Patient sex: M
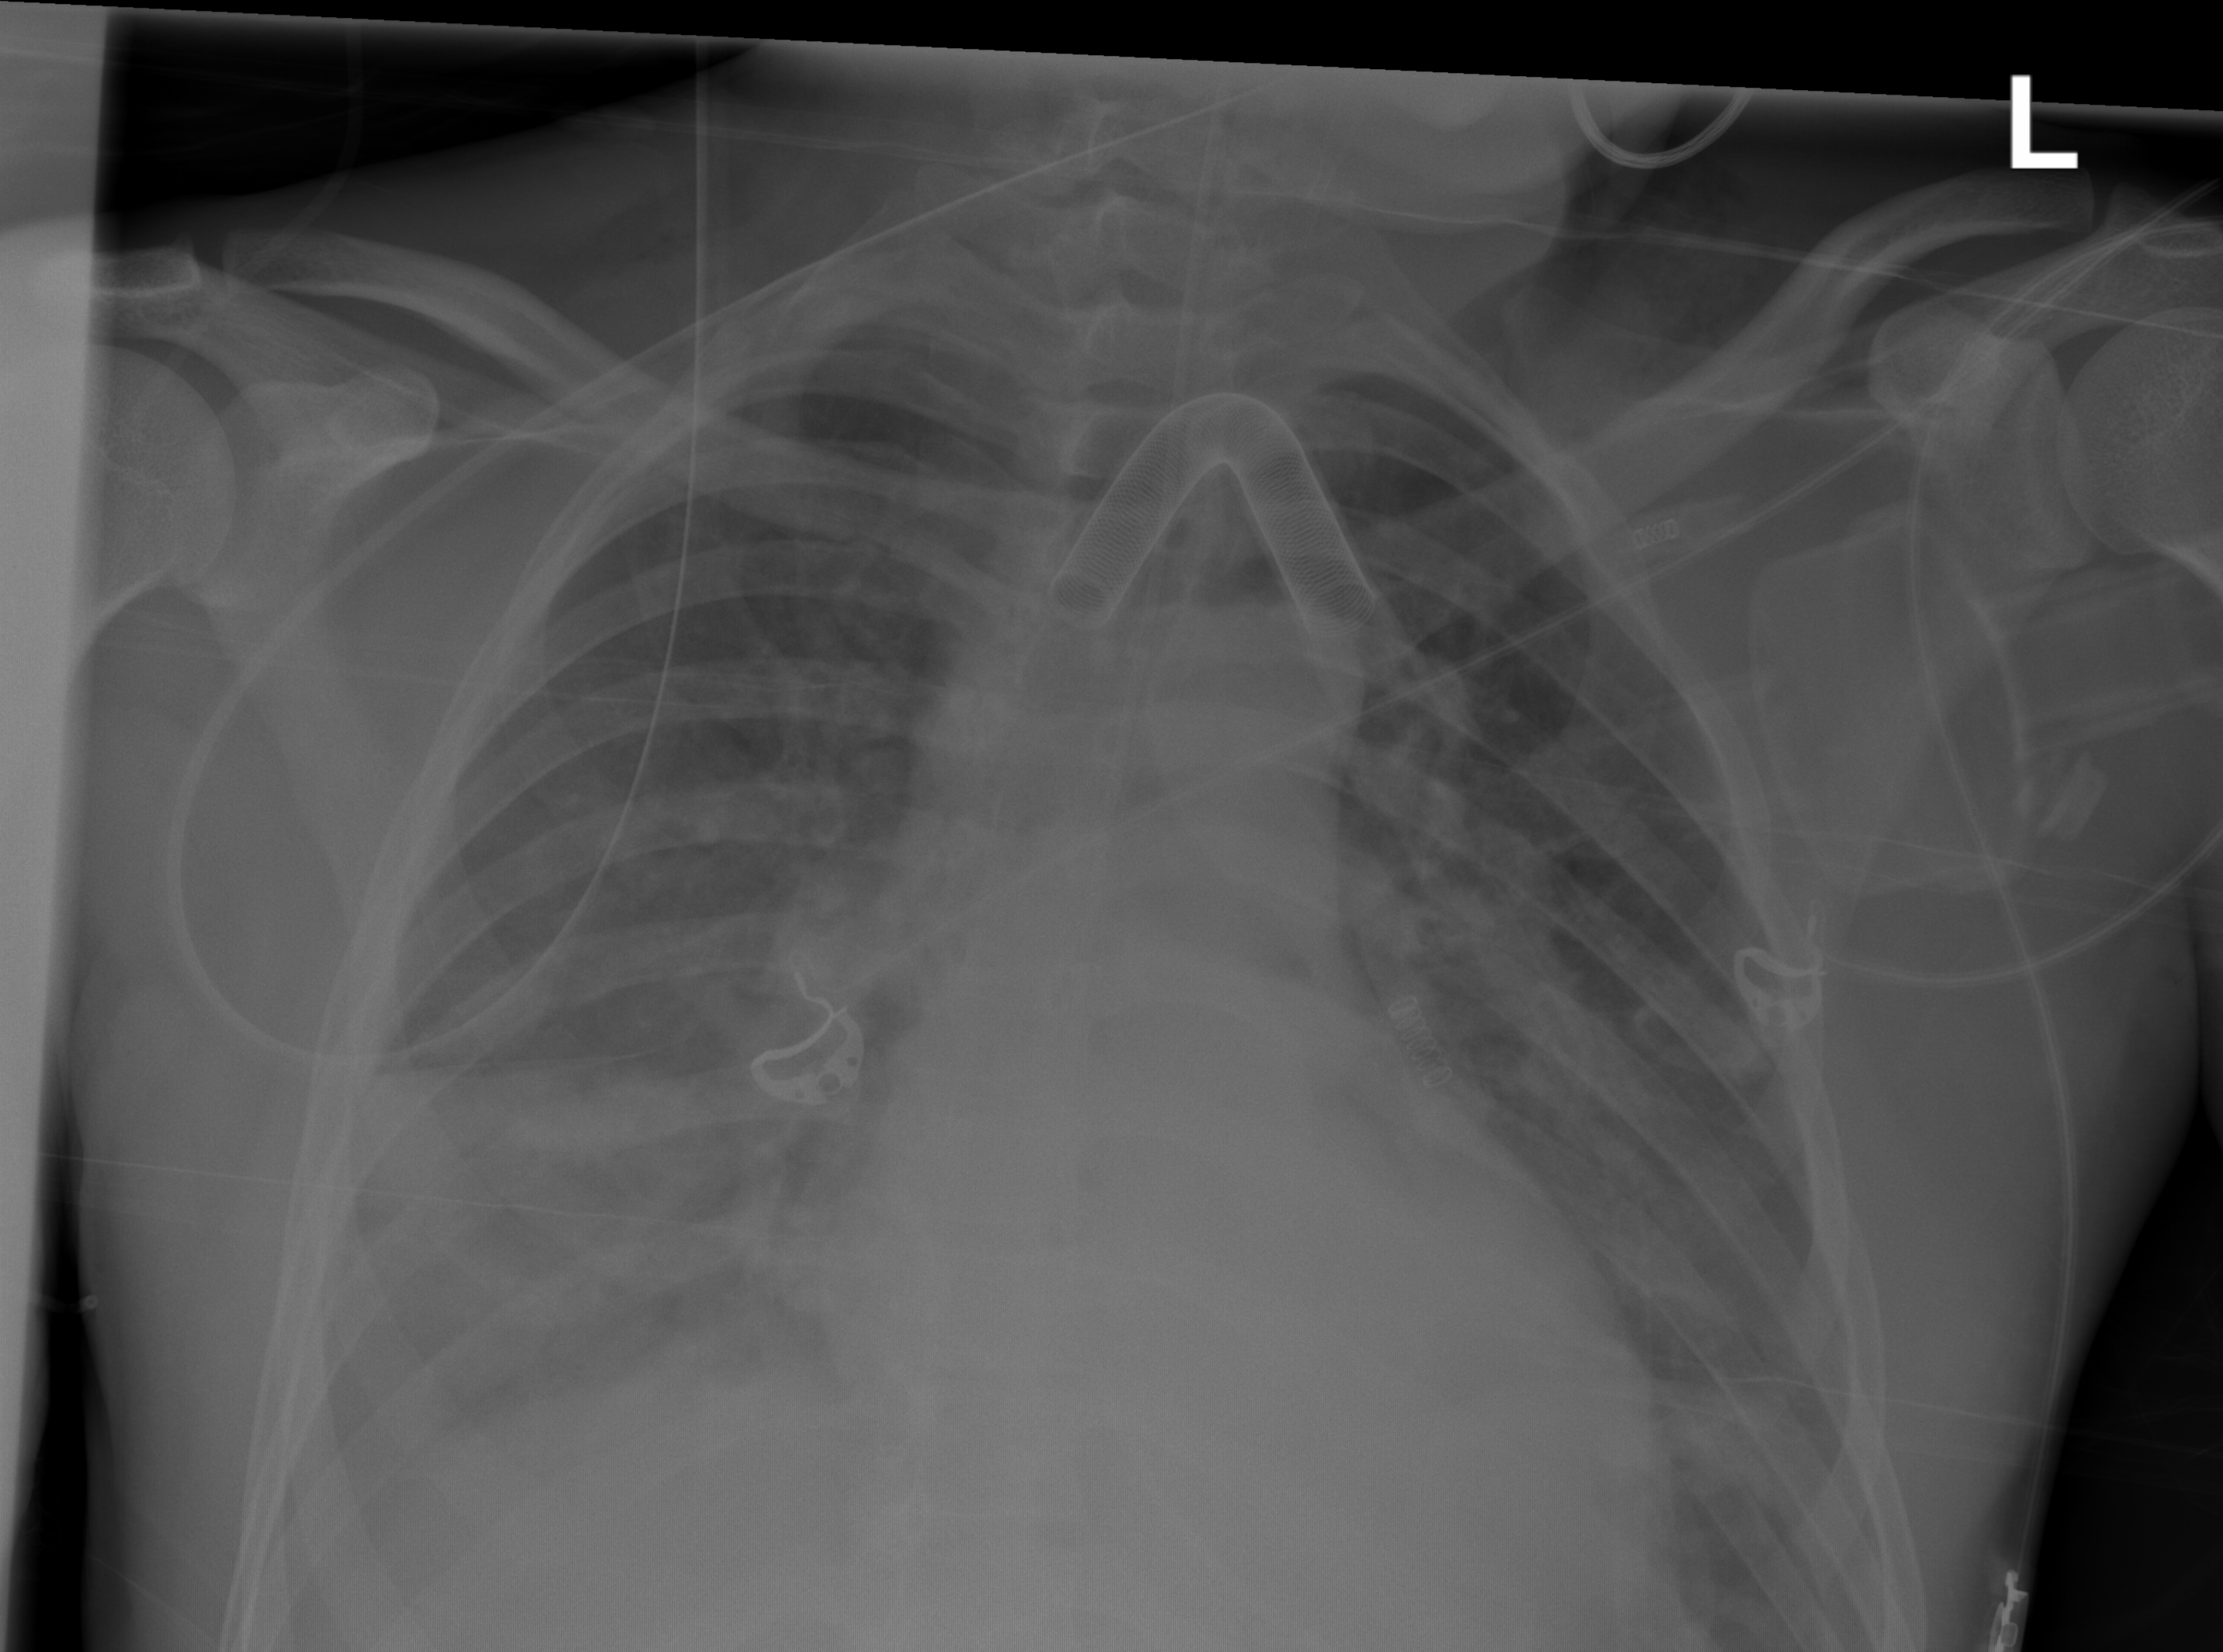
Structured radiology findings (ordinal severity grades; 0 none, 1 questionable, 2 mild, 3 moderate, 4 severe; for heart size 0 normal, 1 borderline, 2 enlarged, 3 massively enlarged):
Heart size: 0
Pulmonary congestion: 0
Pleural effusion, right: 0
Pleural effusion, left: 3
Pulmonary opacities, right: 4
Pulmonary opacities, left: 3
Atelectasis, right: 3
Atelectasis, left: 3